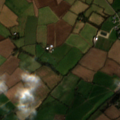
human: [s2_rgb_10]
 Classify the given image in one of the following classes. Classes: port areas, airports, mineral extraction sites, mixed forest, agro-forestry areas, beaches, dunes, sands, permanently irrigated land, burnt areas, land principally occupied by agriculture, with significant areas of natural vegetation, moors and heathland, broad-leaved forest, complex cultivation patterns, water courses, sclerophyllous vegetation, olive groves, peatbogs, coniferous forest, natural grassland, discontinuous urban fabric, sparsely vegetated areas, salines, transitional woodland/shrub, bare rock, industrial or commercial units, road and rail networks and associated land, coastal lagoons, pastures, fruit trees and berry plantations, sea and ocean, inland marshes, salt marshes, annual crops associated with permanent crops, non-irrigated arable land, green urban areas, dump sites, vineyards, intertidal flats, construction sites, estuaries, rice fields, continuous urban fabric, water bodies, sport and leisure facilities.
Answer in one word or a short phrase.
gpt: non-irrigated arable land, pastures